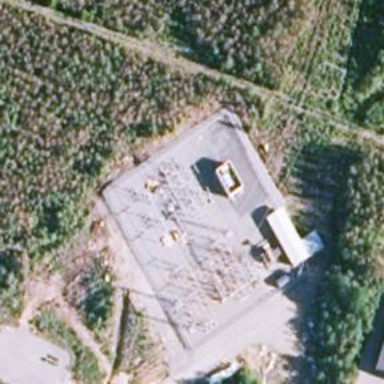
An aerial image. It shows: Distribution level power substation.